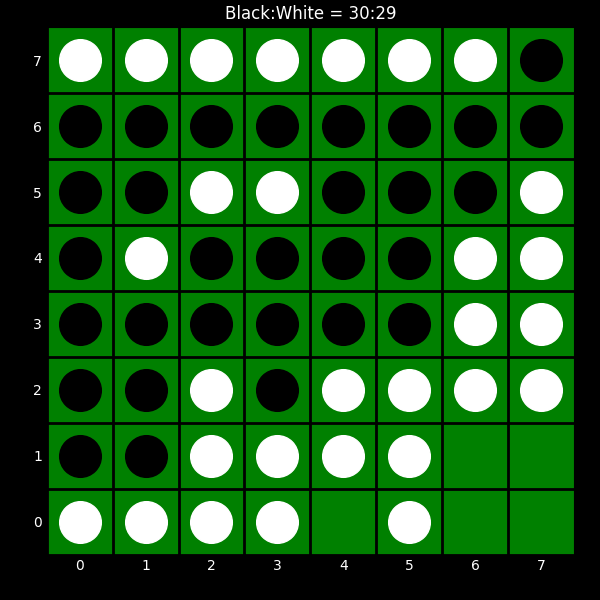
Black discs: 30
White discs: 29